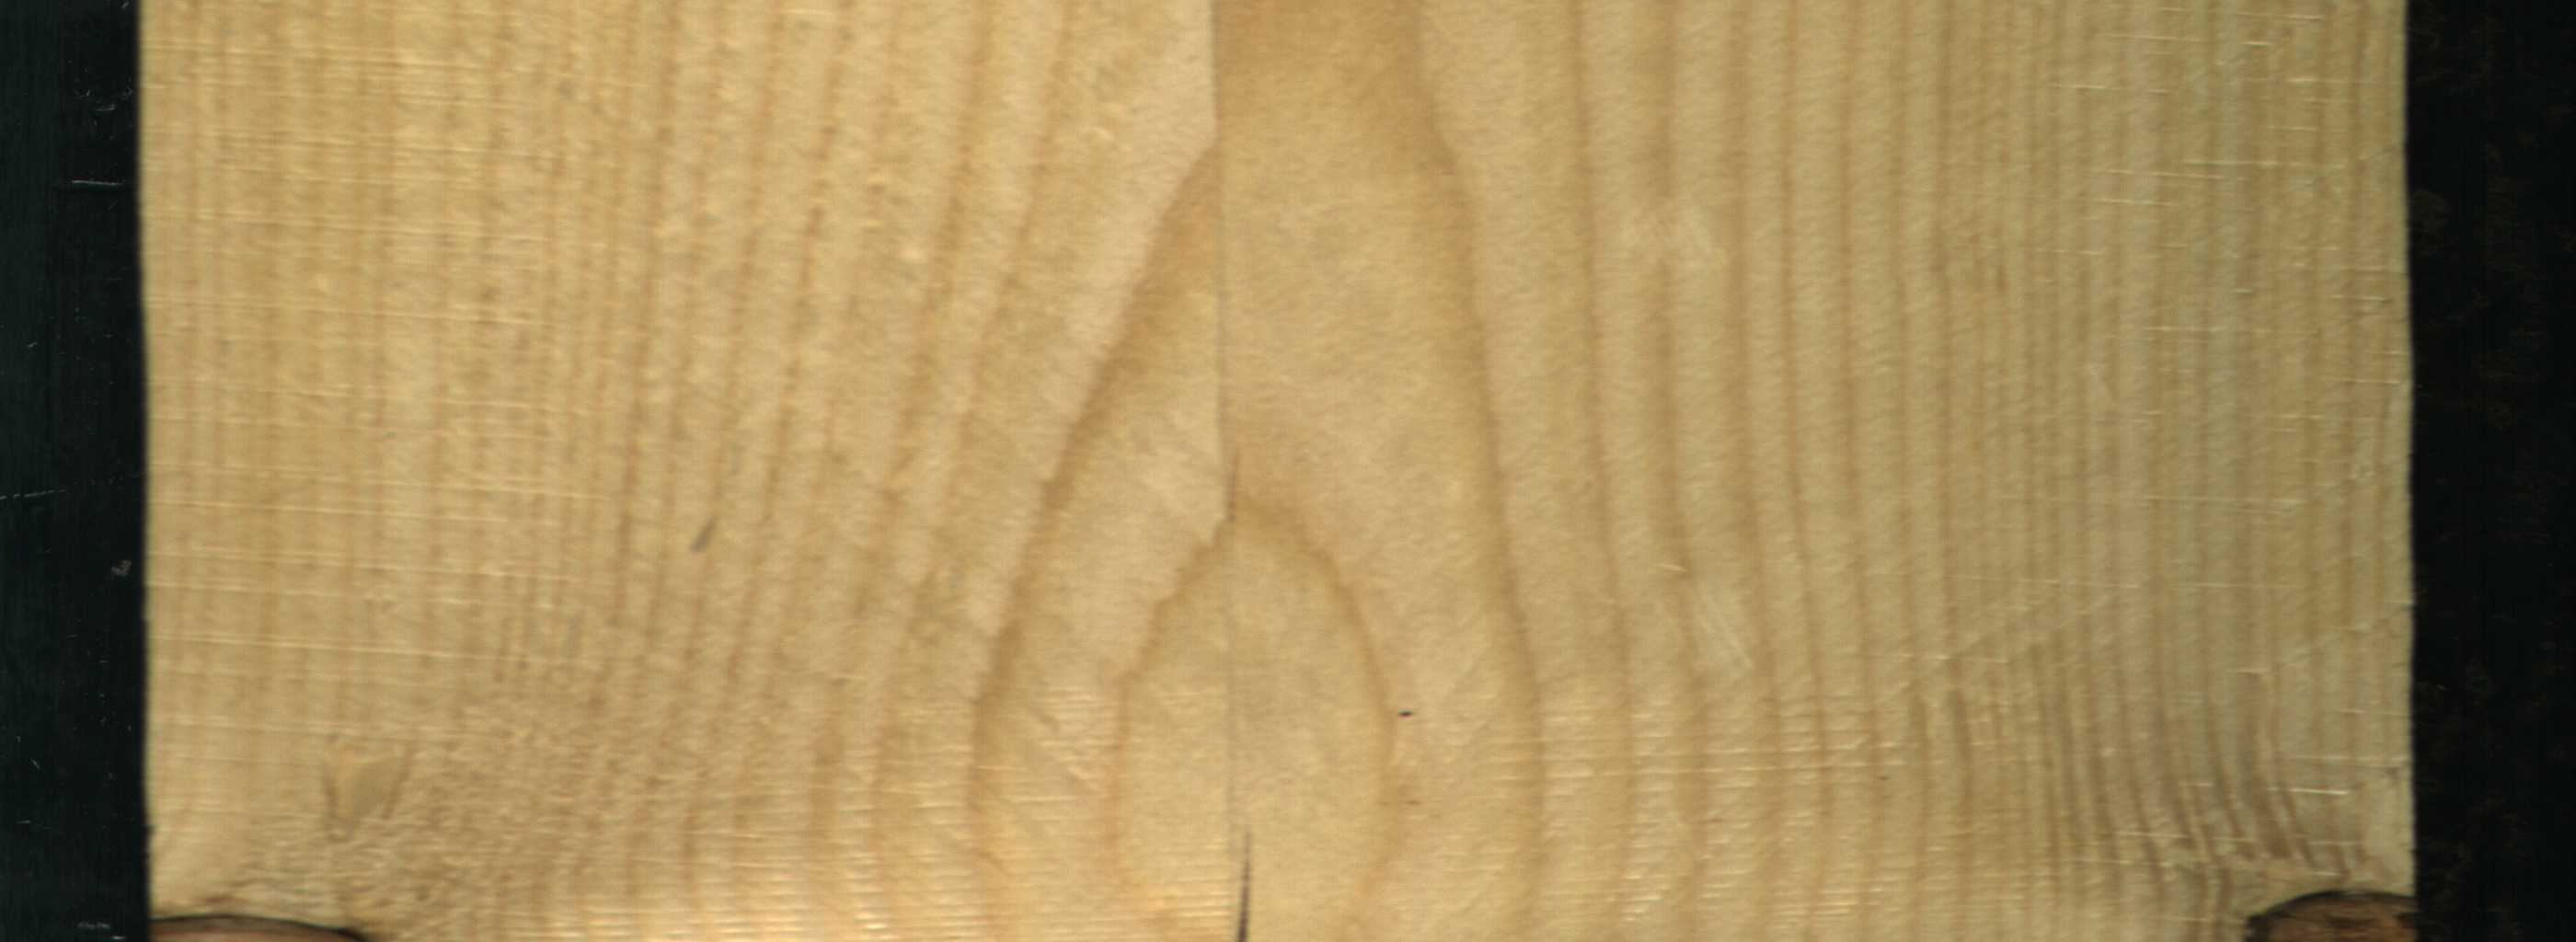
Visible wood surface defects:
resin
Dead_Knot
Dead_Knot